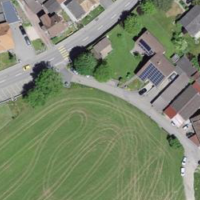
EUNIS habitat code: 55
Species observed at this site:
Cardamine heptaphylla